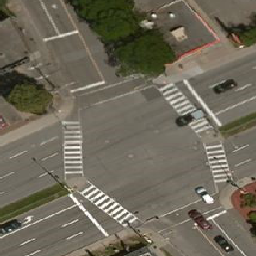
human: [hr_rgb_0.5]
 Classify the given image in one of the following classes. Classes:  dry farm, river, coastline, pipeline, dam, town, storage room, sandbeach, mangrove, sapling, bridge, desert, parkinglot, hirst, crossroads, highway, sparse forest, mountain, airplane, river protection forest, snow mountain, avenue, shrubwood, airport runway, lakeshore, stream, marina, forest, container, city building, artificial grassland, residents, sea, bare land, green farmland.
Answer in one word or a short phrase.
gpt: crossroads